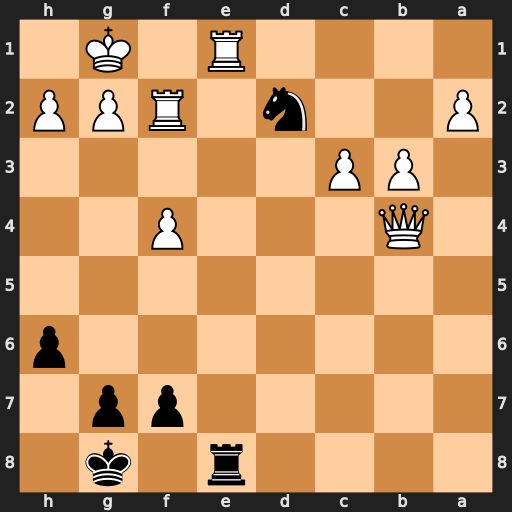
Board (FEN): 4r1k1/5pp1/7p/8/1Q3P2/1PP5/P2n1RPP/4R1K1
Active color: b
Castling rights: -
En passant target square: -
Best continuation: Rxe1+ Rf1 Rxf1#